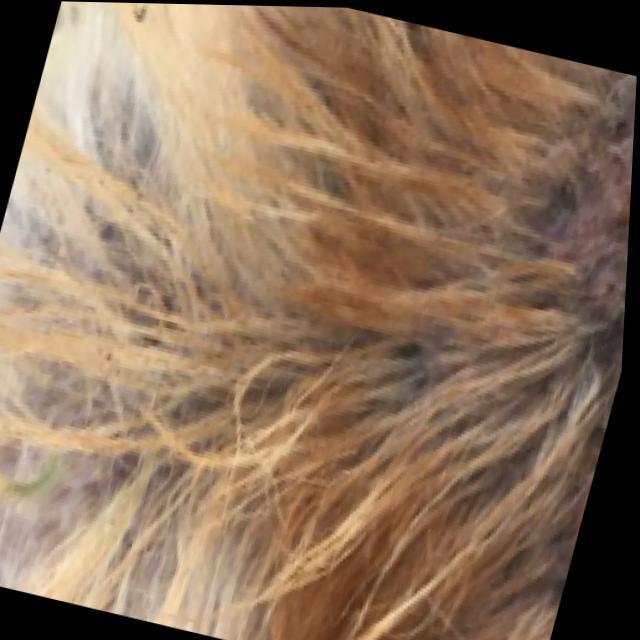
Canine demodicosis (Demodex mange) — caused by Demodex canis mites. Presents with alopecia, follicular papules, pustules, and comedones. Often localized on face and forelimbs.